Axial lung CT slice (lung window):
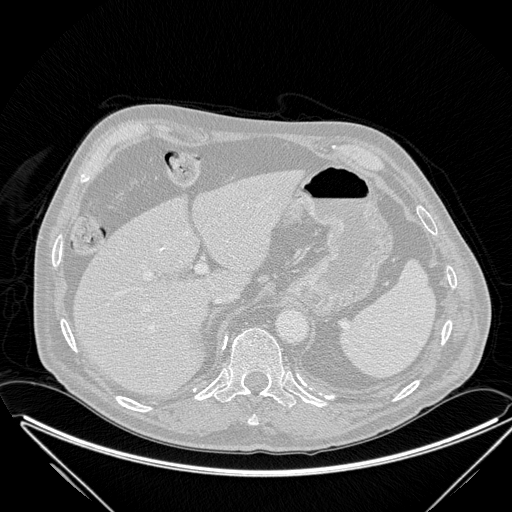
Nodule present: no